Aerial crown-view tile of a tropical tree (Barro Colorado Island, Panama), acquired 20250915:
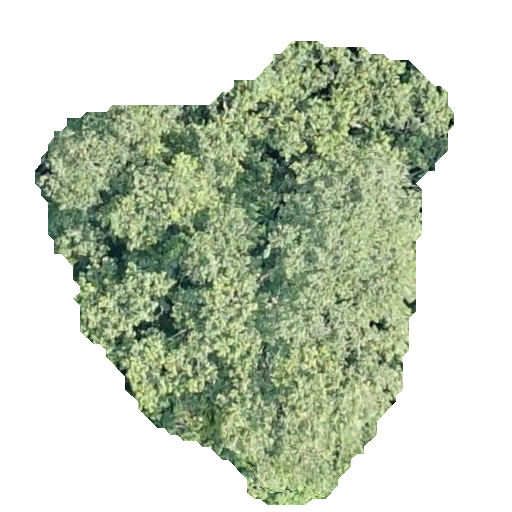
Species: Luehea seemannii
GBIF accepted scientific name: Luehea seemannii
Crown area: 183.064 m²